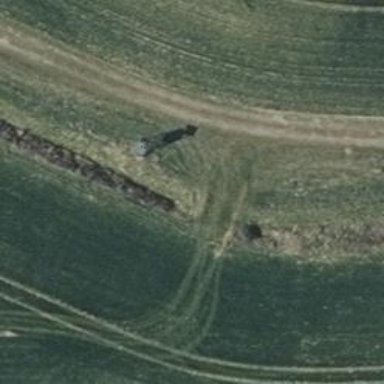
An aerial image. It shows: Hunting stand.